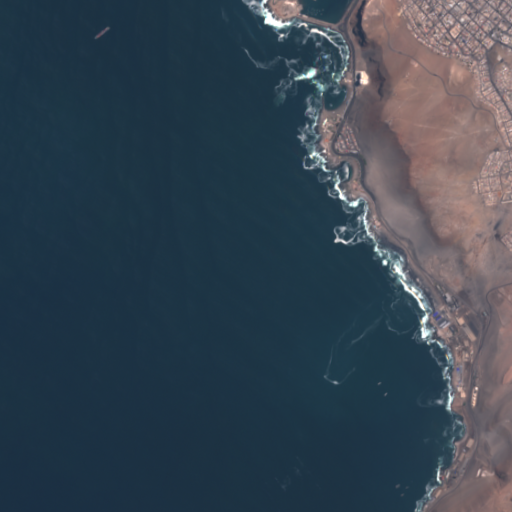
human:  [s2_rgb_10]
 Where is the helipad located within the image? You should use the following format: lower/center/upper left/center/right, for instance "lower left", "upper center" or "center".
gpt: The helipad is located in the upper right of the image.
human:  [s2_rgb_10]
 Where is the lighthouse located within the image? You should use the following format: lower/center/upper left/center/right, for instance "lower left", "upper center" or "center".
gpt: The lighthouse is located in the upper center of the image.
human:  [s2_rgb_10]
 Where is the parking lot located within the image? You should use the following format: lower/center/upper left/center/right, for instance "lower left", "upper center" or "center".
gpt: The parking lot is located in the upper right of the image.
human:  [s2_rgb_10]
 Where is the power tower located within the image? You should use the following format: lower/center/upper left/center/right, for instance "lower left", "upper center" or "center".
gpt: There is no power tower in the image.